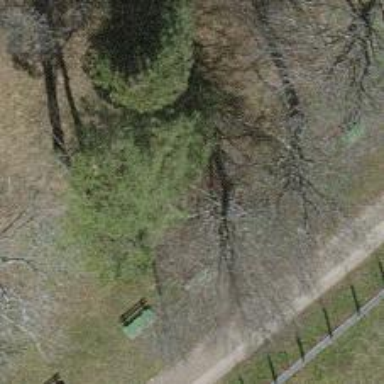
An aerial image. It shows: Bench for seating.